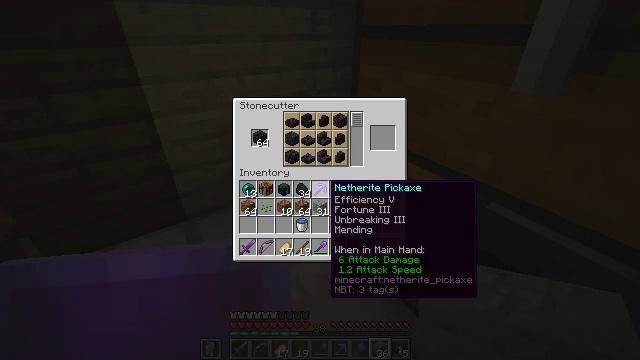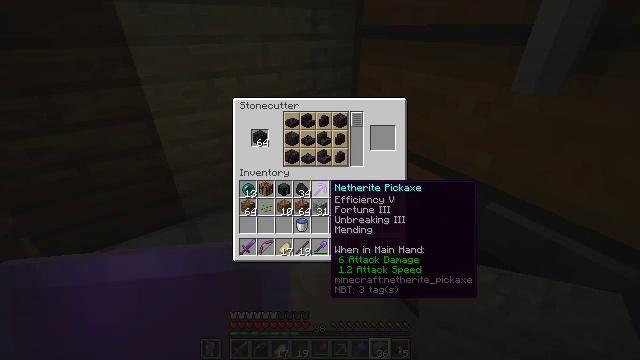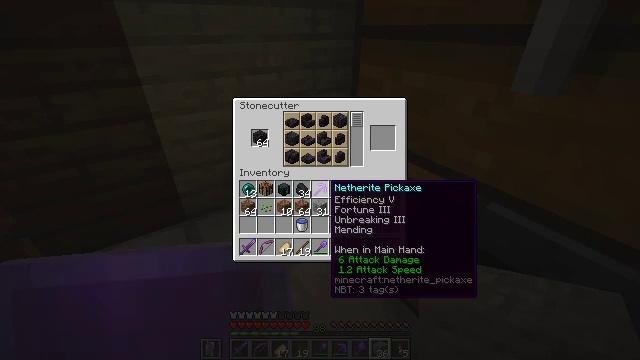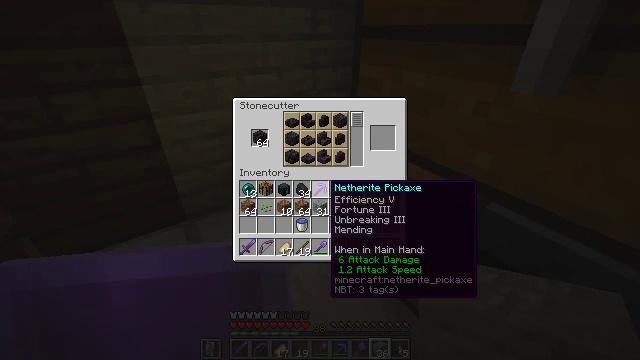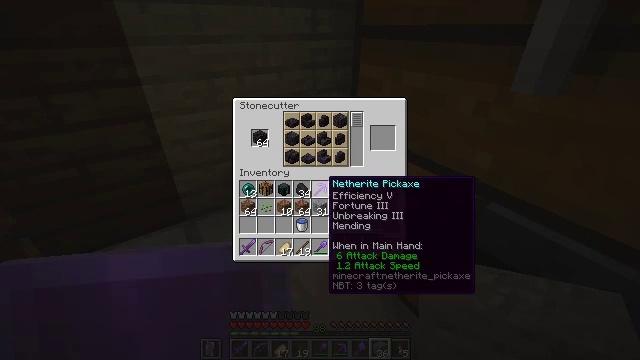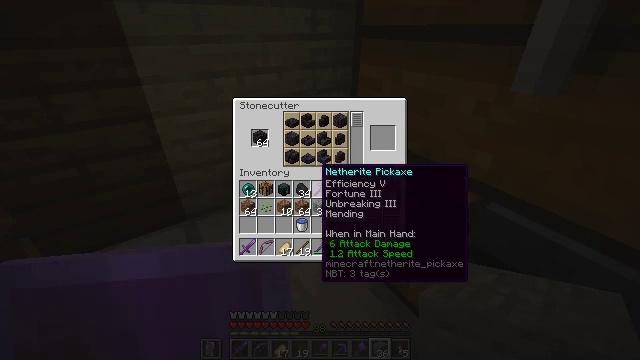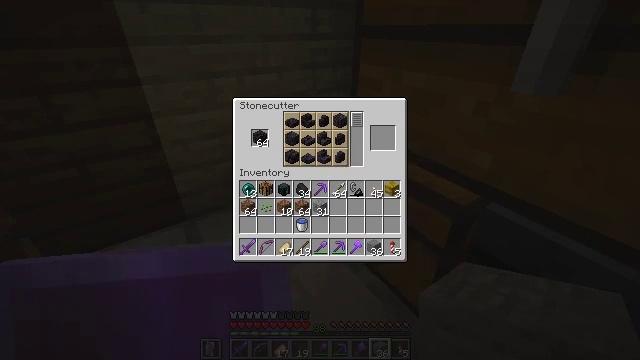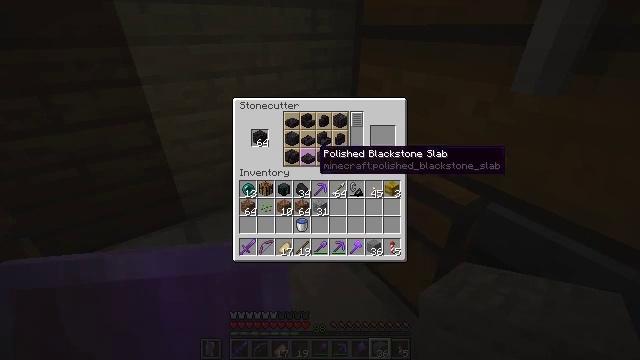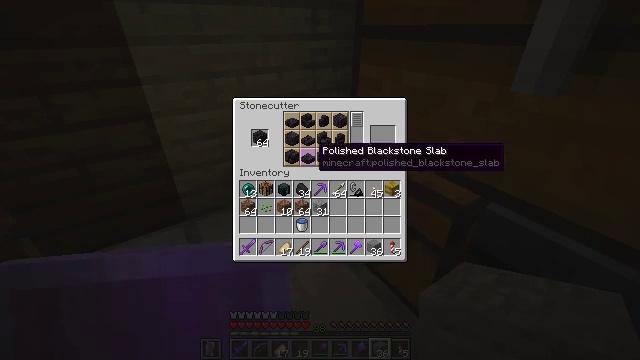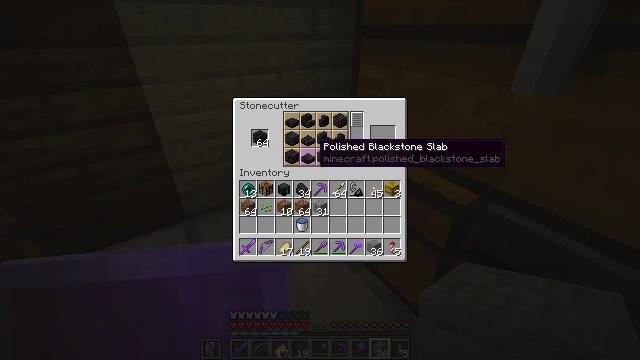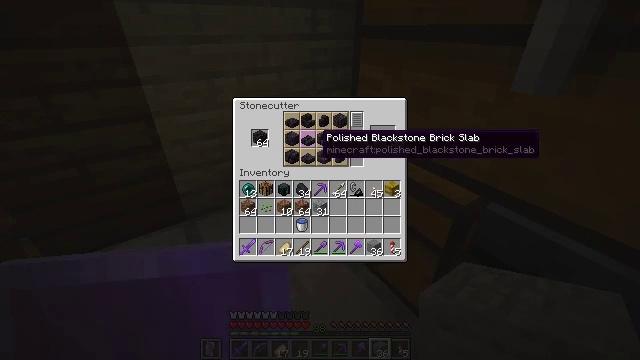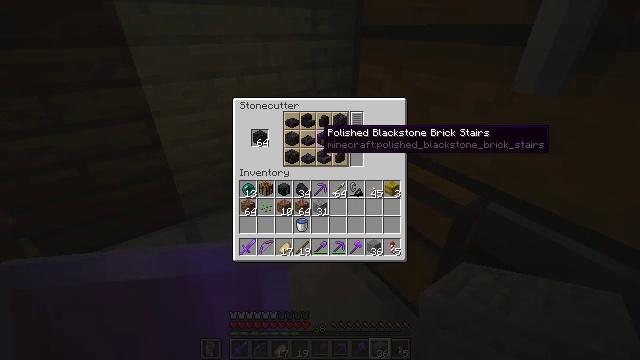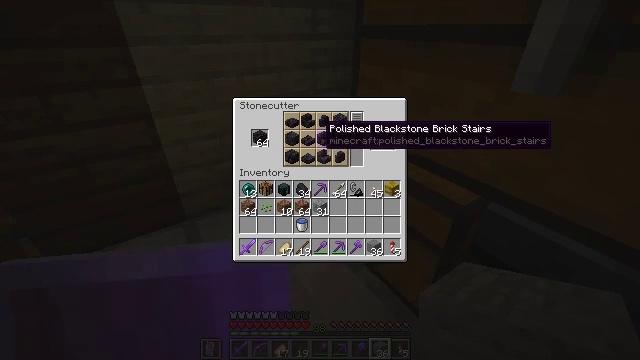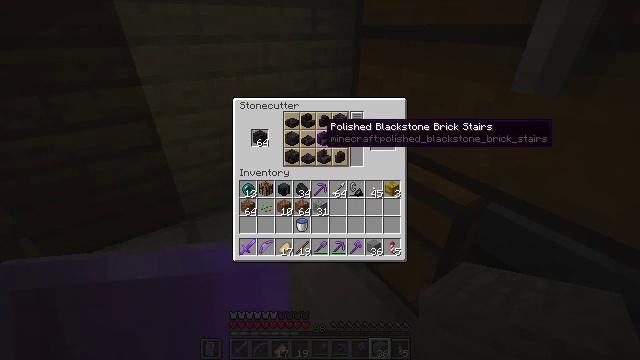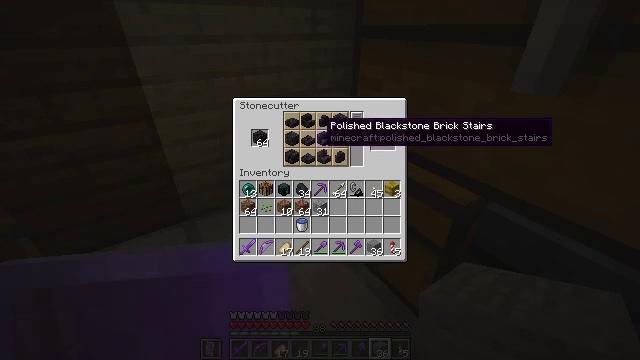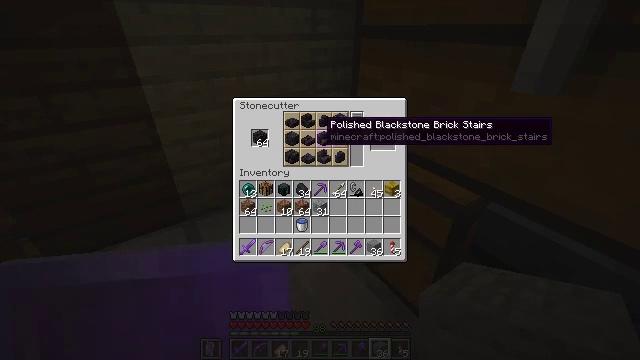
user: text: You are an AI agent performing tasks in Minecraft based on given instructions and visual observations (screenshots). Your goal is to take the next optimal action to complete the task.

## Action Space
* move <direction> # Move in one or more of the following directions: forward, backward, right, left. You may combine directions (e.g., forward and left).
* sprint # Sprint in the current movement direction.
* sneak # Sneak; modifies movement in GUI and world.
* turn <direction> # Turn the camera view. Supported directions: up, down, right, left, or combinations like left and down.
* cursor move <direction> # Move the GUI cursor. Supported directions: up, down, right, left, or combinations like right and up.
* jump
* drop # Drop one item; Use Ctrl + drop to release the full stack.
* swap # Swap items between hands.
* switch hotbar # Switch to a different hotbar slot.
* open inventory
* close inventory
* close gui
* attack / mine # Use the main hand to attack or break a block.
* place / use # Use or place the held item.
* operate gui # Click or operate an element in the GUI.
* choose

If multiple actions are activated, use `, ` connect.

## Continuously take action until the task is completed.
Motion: motion action
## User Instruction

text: Open the crafting table interface to craft polished blackstone bricks.
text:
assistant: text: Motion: no_op
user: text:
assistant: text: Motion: no_op
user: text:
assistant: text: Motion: no_op
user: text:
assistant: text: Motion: no_op
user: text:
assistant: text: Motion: turn up
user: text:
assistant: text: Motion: turn up
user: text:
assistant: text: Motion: no_op
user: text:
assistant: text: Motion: no_op
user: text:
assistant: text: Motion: no_op
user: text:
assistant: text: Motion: turn up
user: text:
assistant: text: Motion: no_op
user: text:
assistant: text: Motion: no_op
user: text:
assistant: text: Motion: no_op
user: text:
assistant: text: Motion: no_op
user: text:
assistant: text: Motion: no_op
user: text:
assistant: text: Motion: no_op
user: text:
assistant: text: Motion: no_op
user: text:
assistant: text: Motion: no_op
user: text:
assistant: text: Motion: no_op
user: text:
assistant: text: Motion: no_op
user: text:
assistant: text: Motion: no_op
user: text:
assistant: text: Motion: no_op
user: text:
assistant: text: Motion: no_op
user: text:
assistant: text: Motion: no_op
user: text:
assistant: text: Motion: no_op
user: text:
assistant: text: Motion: no_op
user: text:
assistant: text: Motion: no_op
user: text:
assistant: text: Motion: no_op
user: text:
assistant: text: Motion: no_op
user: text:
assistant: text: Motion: no_op